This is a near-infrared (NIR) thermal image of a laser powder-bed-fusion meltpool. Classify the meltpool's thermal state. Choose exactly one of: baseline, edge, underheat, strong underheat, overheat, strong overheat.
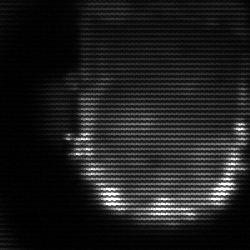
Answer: baseline